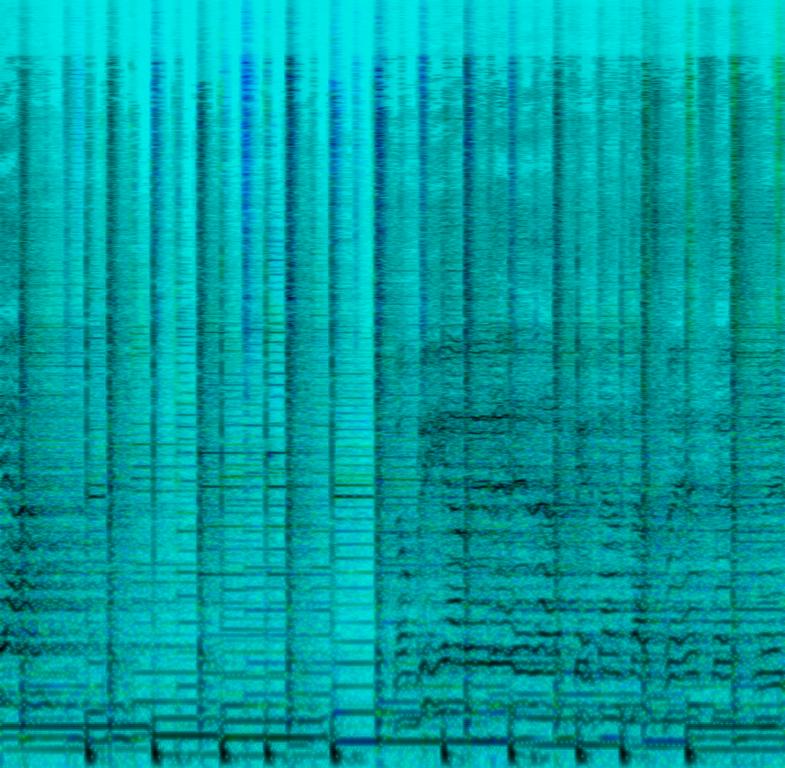
This song contains an acoustic drum playing a simple groove with heat panned to both sides of the speakers. An e-bass is playing along while someone is strumming chords on an acoustic guitar. Two male voices are singing together in harmony. A viola is joining, playing along with the singer's melody. This song may be playing while cooking at home.